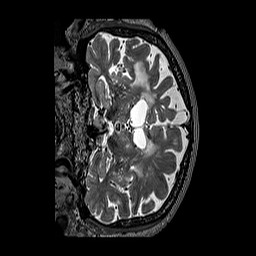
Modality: T2w
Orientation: coronal
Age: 62
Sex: female
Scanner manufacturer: siemens
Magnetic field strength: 3 T
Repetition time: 3.2 s
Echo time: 0.567 s